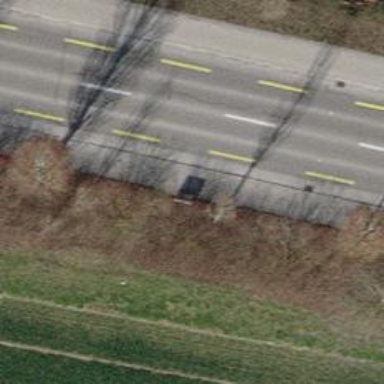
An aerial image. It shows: Street cabinet.